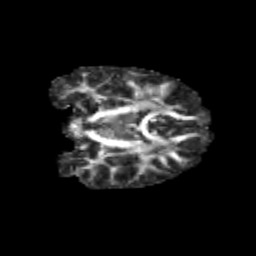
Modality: FA
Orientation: coronal
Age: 13
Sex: female
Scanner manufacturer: siemens
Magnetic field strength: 3 T
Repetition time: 3.8 s
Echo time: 0.07 s